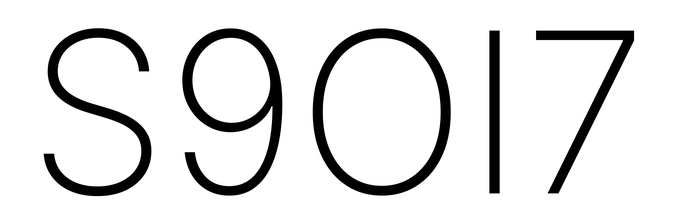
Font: Inter_ExtraLight